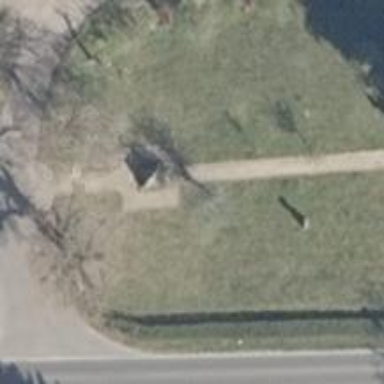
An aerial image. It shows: Historic memorial.